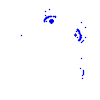
Particle: electron